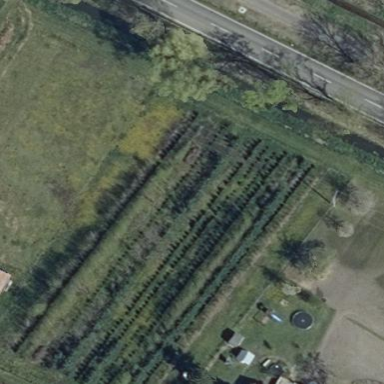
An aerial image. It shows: Orchard.